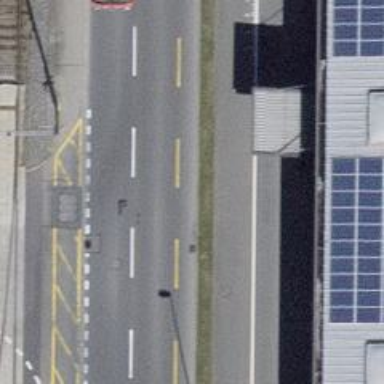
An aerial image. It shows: Unclassified road with asphalt surface. There is cycle lane on the left side.